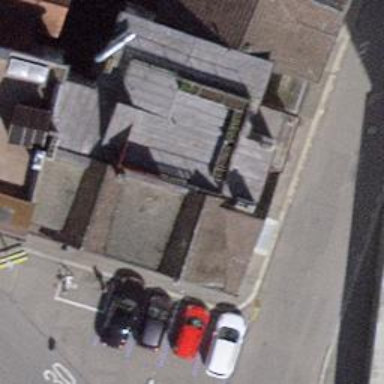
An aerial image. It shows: Fast food establishment.